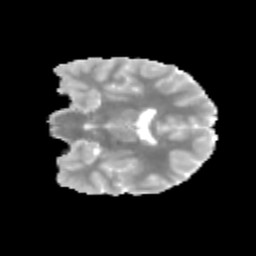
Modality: MD
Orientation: coronal
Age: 12
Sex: female
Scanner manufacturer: siemens
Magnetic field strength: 3 T
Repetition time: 3.8 s
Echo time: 0.07 s